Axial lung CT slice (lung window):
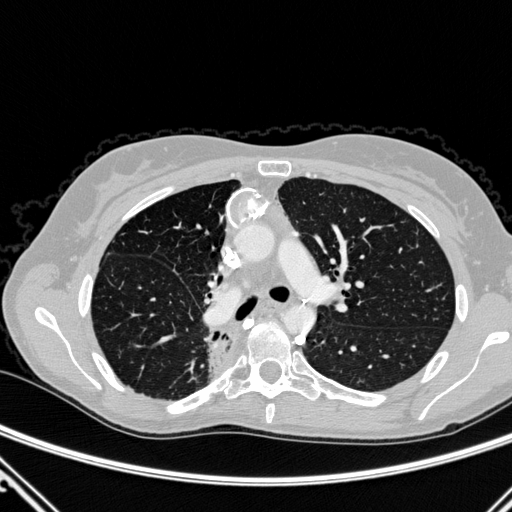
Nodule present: no